Question: I am using django admin to facilitate editing a database. Recently, we have added another database so using the default in DATABASES in the settings file would not make sense any more.
I now have this in my settings.py file:
'''
DATABASES = {
'default': {},
'animal_tracking': {
'ENGINE':'django.db.backends.mysql',
'NAME': 'AnimalTracking',
'USER': 'foo',
'PASSWORD': 'bar',
'HOST': '127.0.0.1',
'PORT': '3306',
},
'animal_information': {
'ENGINE':'django.db.backends.mysql',
'NAME': 'AnimalInformation',
'USER': 'foo',
'PASSWORD': 'bar',
'HOST': '127.0.0.1',
'PORT': '3306',
},
}
'''
My admin.py file contains:
'''
from django.contrib import admin
from animal_tracking.models import at_animal_types, at_animals
# Register your models here.
class AnimalTypesAdmin(admin.ModelAdmin):
# Sets how the fields are displayed in the add / change section.
fieldsets = [
(None, {'fields': ['type', ]}),
]
# Sets what fields to be displayed in the change (view) section.
list_display = ('type', )
# Registers the current model administration to the admin page.
admin.site.register(at_animal_types, AnimalTypesAdmin)
class AnimalsAdmin(admin.ModelAdmin):
# Sets how the fields are displayed in the add / change section.
fieldsets = [
(None, {'fields': ['tracker_id', 'type', ]}),
('Log information (should not change)', {'fields': ['last_log', 'last_bat', 'last_lat', 'last_lon', ], 'classes': ['collapse']}),
]
# Sets what fields to be displayed in the change (view) section.
list_display = ('tracker_id', 'type', 'last_log', 'last_bat', 'last_lat', 'last_lon', )
# Sets what fields to allow filtering by.
list_filter = ['type', ]
# Sets what fields to allow searching by. Use table__field if foreign key.
search_fields = ['tracker_id', 'type__type', ]
# Registers the current model administration to the admin page.
admin.site.register(at_animals, AnimalsAdmin)
'''
Initially, the admin section would connect with the default database. But now that I removed the default and added the other 2 databases, I'm getting the following error:

If I copy the settings of animal_tracking to default, it works. My question therefore is:
Thank you!
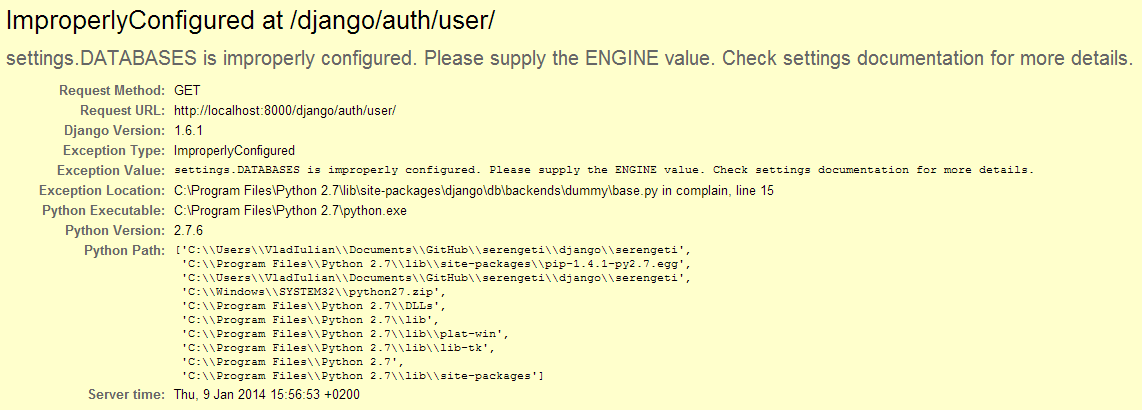
Answer: You'd , if you leave default empty, you should write db <URL>.
in your admin, you can use any db you like:
'''
class AnimalTypesAdmin(admin.ModelAdmin):
using = 'animal_tracking'
def get_queryset(self, request):
# Tell Django to look for objects on the 'other' database.
return super(MultiDBModelAdmin, self).get_queryset(request).using(self.using)
'''
'save_model','delete_model','formfield_for_foreignkey','formfield_for_manytomany' should also be overridden like <URL> in the example.